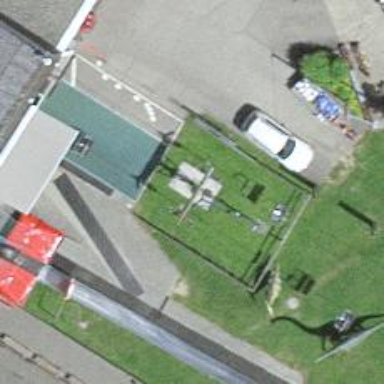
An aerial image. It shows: Pylon for aerialway.